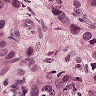
Metastatic tissue present: yes